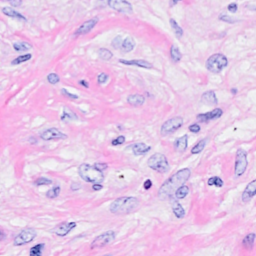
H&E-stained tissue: Breast